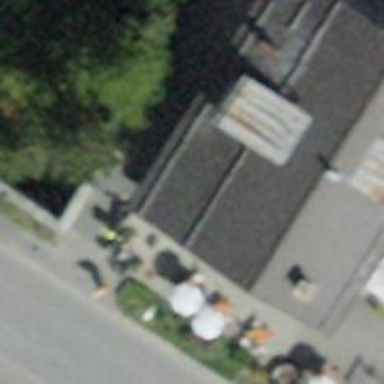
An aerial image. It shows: Bakery.